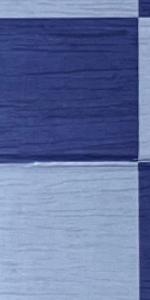
Label: Empty